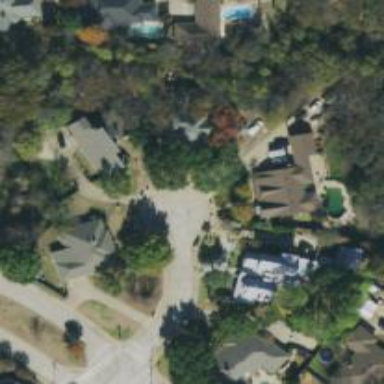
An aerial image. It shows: Driveway leading to service road.